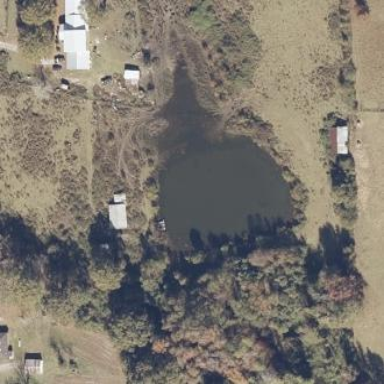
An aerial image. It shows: Peaceful pond surrounded by nature.